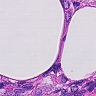
Metastatic tissue present: yes